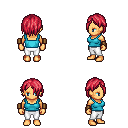
a pixel art fantasy rpg character, female body template, human, tanned skin, teal pirate shirt, white pants, ruby red bangs hairstyle, leather bracers, four views (front, back, left, right), 2x2 character sprite sheet, small pixel art, hard edges, no anti-aliasing